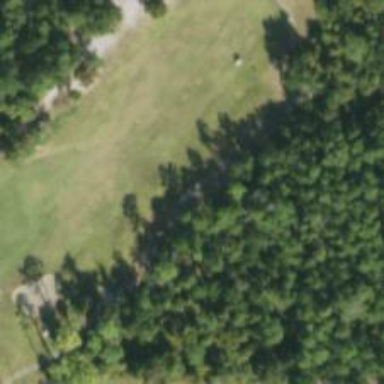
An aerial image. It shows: Pathway for golfing.